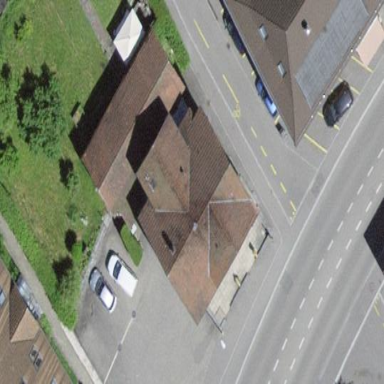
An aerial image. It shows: Commercial building housing bakery.